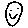
Label: smiley face